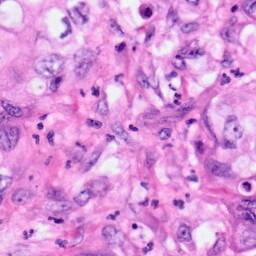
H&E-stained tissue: Pancreatic